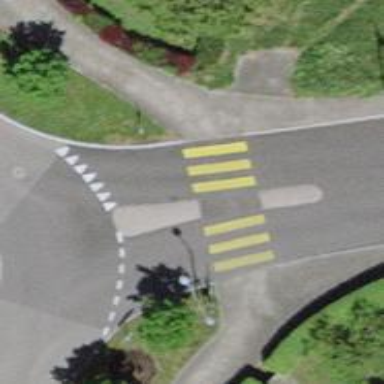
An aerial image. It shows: Uncontrolled zebra crossing with pedestrian island.